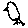
Label: bird